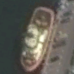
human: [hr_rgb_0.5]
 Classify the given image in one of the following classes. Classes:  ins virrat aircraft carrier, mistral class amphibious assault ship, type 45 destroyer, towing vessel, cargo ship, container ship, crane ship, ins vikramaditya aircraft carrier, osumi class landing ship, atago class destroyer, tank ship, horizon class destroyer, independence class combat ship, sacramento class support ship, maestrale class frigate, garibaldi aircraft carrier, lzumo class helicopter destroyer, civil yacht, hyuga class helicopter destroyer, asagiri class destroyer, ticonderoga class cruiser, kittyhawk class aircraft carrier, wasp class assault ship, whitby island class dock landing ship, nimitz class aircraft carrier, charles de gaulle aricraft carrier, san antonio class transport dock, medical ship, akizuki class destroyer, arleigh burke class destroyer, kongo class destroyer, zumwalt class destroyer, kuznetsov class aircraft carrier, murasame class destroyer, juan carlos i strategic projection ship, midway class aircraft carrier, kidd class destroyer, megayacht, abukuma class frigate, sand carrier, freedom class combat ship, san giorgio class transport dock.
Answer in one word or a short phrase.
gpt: Towing vessel